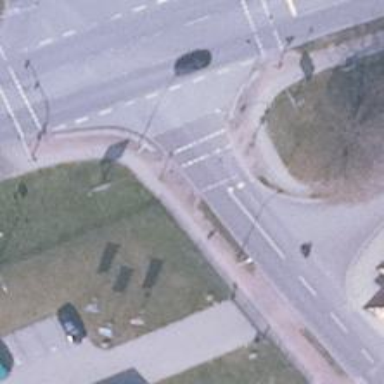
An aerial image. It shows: Road intersection controlled by traffic signals.